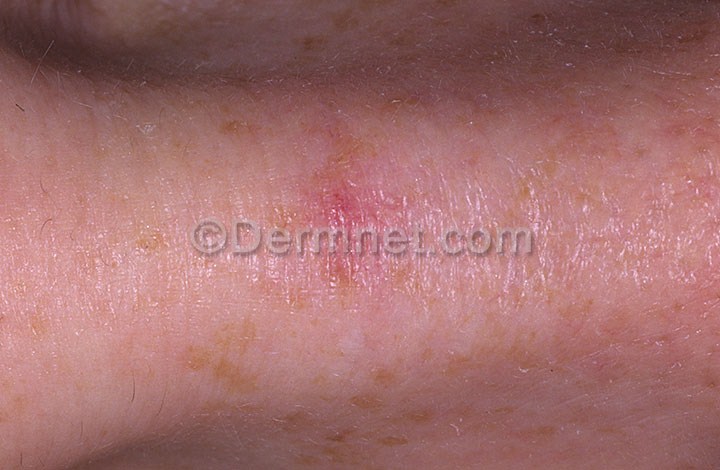
Disease: Vascular Tumors